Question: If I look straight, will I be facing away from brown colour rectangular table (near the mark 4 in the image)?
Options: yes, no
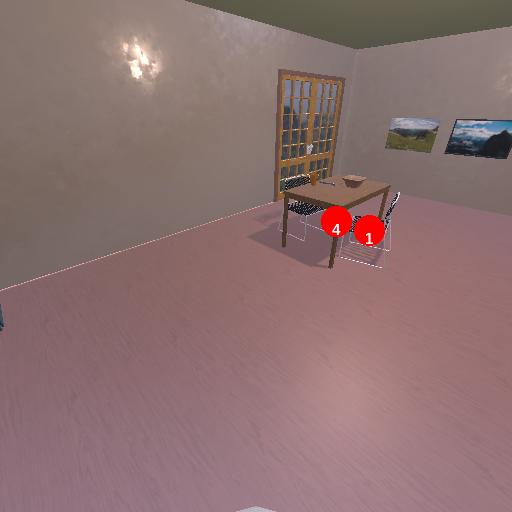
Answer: yes